Aerial crown-view tile of a tropical tree (Barro Colorado Island, Panama), acquired 20240611:
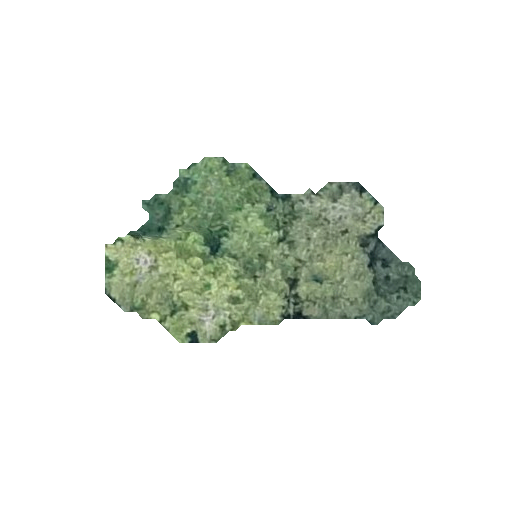
Species: Prioria copaifera
GBIF accepted scientific name: Prioria copaifera
Crown area: 60.736 m²